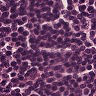
Metastatic tissue present: no